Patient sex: M
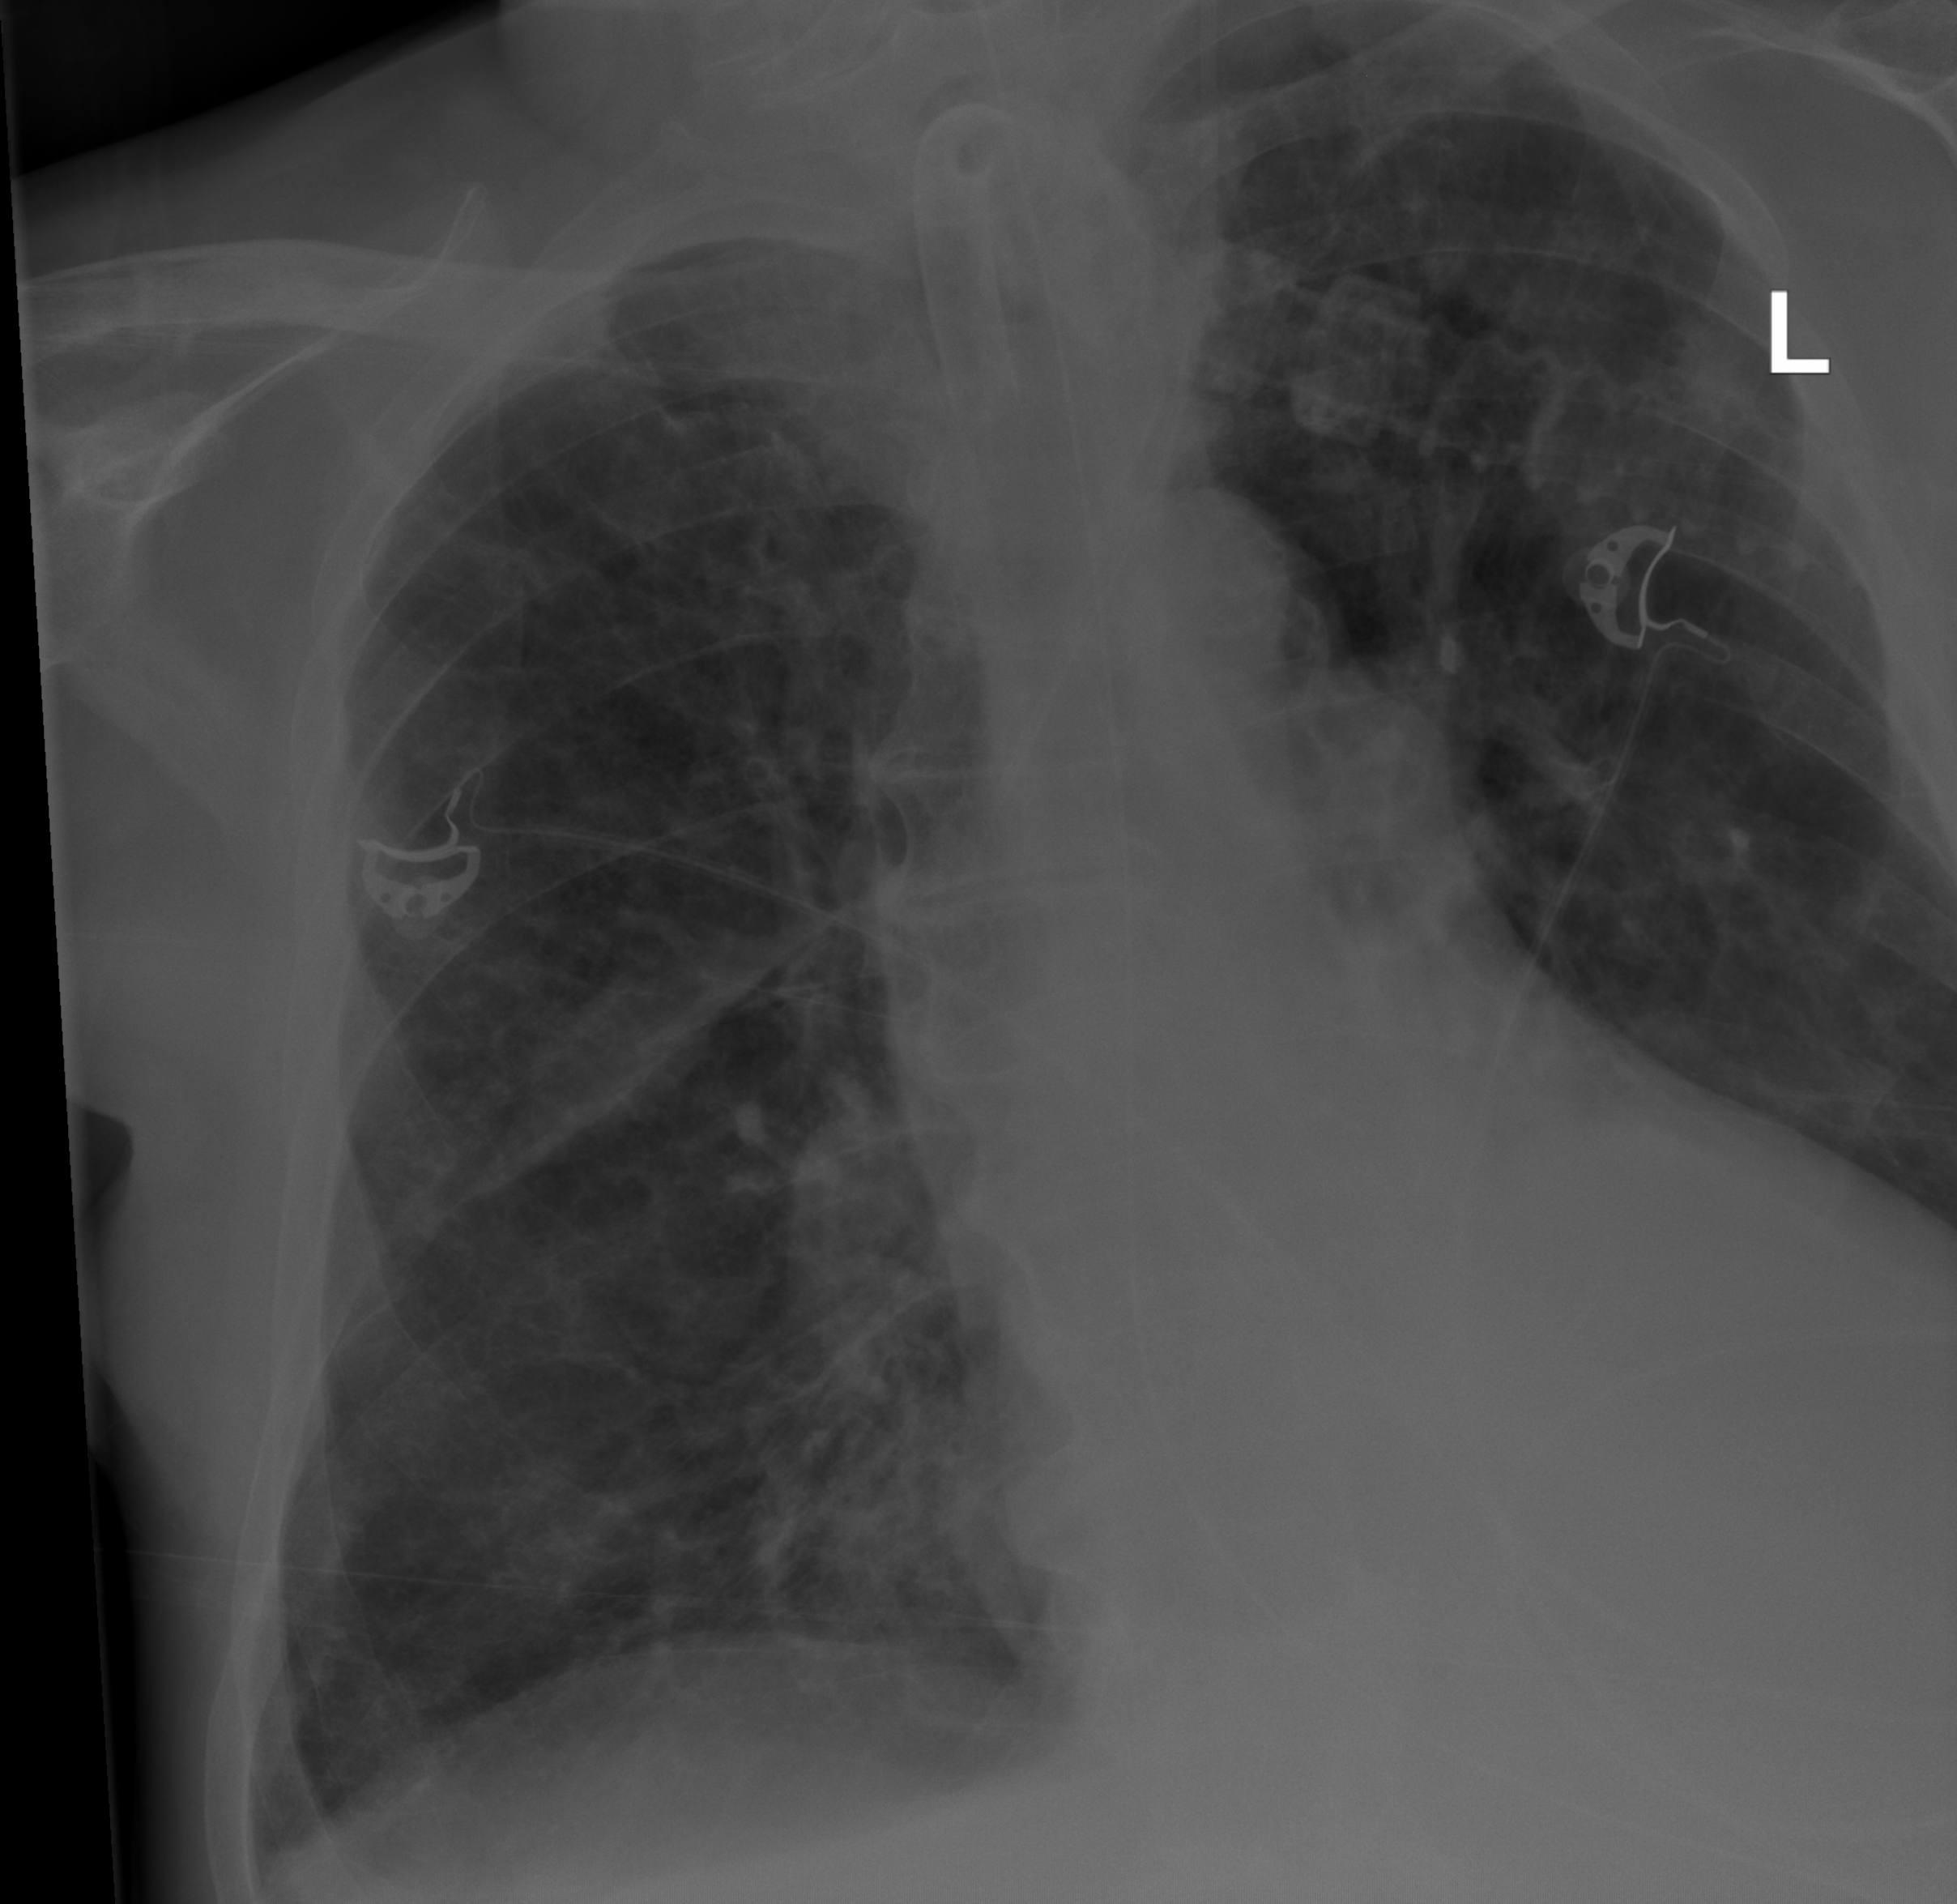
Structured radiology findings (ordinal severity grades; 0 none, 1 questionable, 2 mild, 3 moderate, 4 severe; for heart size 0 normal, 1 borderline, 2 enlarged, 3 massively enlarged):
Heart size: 2
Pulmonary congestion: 2
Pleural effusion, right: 2
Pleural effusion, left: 0
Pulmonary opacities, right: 1
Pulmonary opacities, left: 2
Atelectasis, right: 0
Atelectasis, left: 0